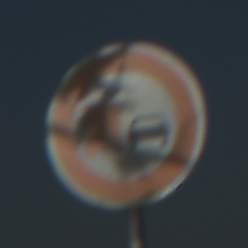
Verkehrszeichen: UeberholverbotKraftfahrzeuge
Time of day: MorningAfternoon
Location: Outdoor (Nature)
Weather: Clear
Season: NotSpecified
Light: Natural